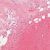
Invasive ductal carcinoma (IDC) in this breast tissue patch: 0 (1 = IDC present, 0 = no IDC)